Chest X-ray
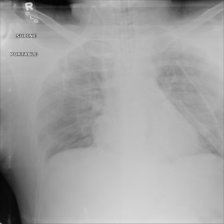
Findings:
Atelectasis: negative
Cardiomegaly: negative
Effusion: negative
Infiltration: negative
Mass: positive
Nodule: negative
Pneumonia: negative
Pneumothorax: negative
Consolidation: negative
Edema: negative
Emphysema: negative
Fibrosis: negative
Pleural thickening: negative
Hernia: negative